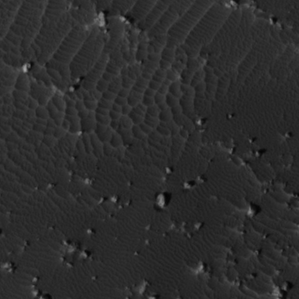
Label: non_frost